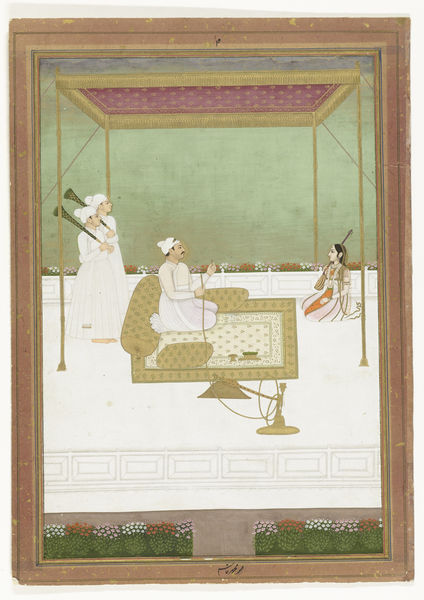
Titel: Nawab Mir Qasim Ali Khan van Bengalen
Standort: Amsterdam
Institution: Rijksmuseum
Schlagwörter: mann, weiß, grün, menschen, sitzen, blumen, frau, kleid, männer, zeichnung, rot, teppich, diener, rahmen, gold, rosa, lila, kissen, japanisch, kniend, beet, baldachin, fanfaren, zelt, wasserpfeife, trompete